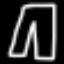
Label: pants